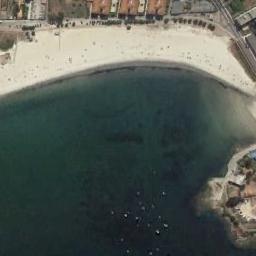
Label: beach